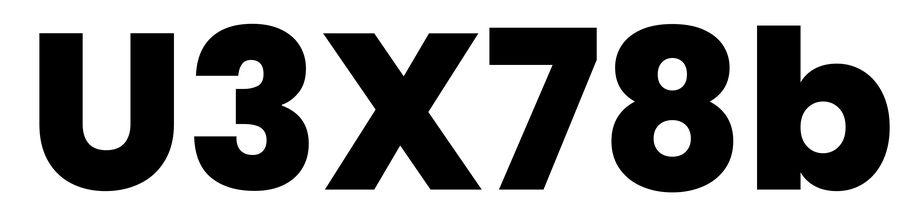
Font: Poppins-ExtraBold